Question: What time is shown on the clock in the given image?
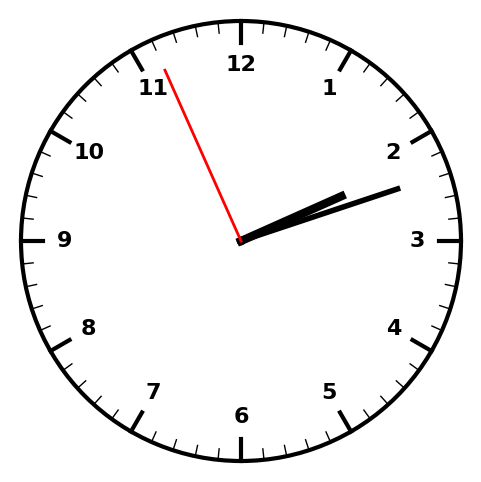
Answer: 02:11:56